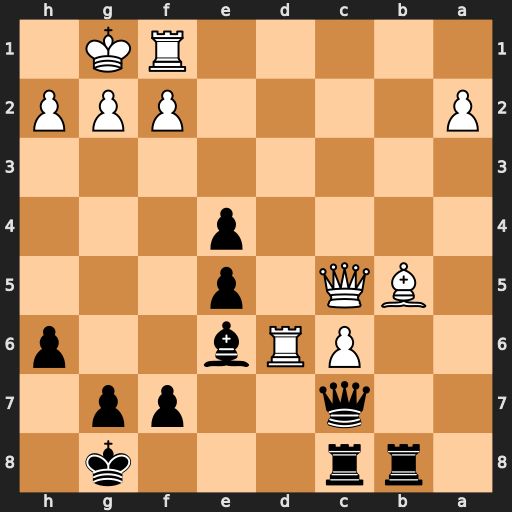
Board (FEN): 1rr3k1/2q2pp1/2PRb2p/1BQ1p3/4p3/8/P4PPP/5RK1
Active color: b
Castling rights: -
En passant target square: -
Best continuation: Rxb5 Qxb5 Qxd6